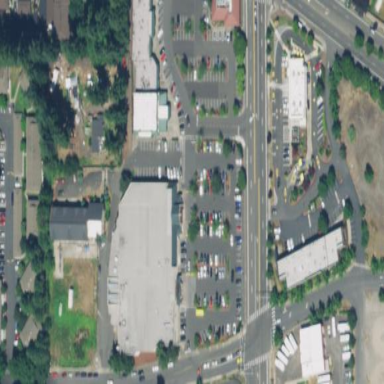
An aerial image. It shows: Retail area.